Question: Is it possible to overwrite the "Object Title" within the Attachment Layout? I am able to attach an image reference, description, and other properties via custom action properties. The only thing which doesn't seem to work is the title. Is there anyway to do this?
What I can do:
'''
/me/outside_limits:play?sporting_event=someurl/football.html&image=sample.jpg&result=win&opponent=Tongonoxie&myscore=18&theirscore=12&access_token=...
'''
What I would like to do:
'''
/me/outside_limits:play?sporting_event=someurl/football.html&title=some_custom_title_here&image=sample.jpg&result=win&opponent=Tongonoxie&myscore=18&theirscore=12&access_token=...
'''
Here's an image for reference to the "Attachment Layout"

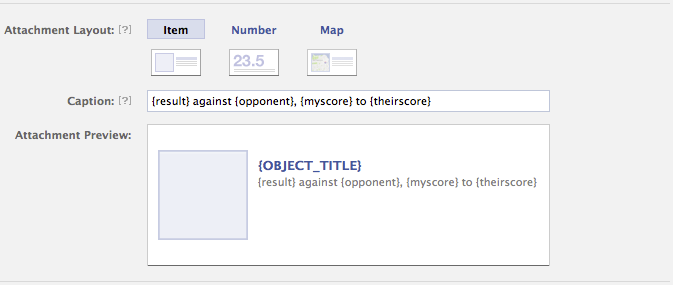
Answer: No, you can't override it. You specify the title on the 'someurl/football.html' page with the 'og:title' meta tag. The idea is that people should see the title of the thing they're clicking on (since the link takes them to the url of the object).